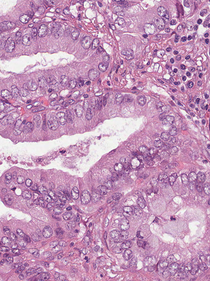
Tumor epithelial tissue: yes
Tumor-associated stroma tissue: yes
Normal tissue: no